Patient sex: M
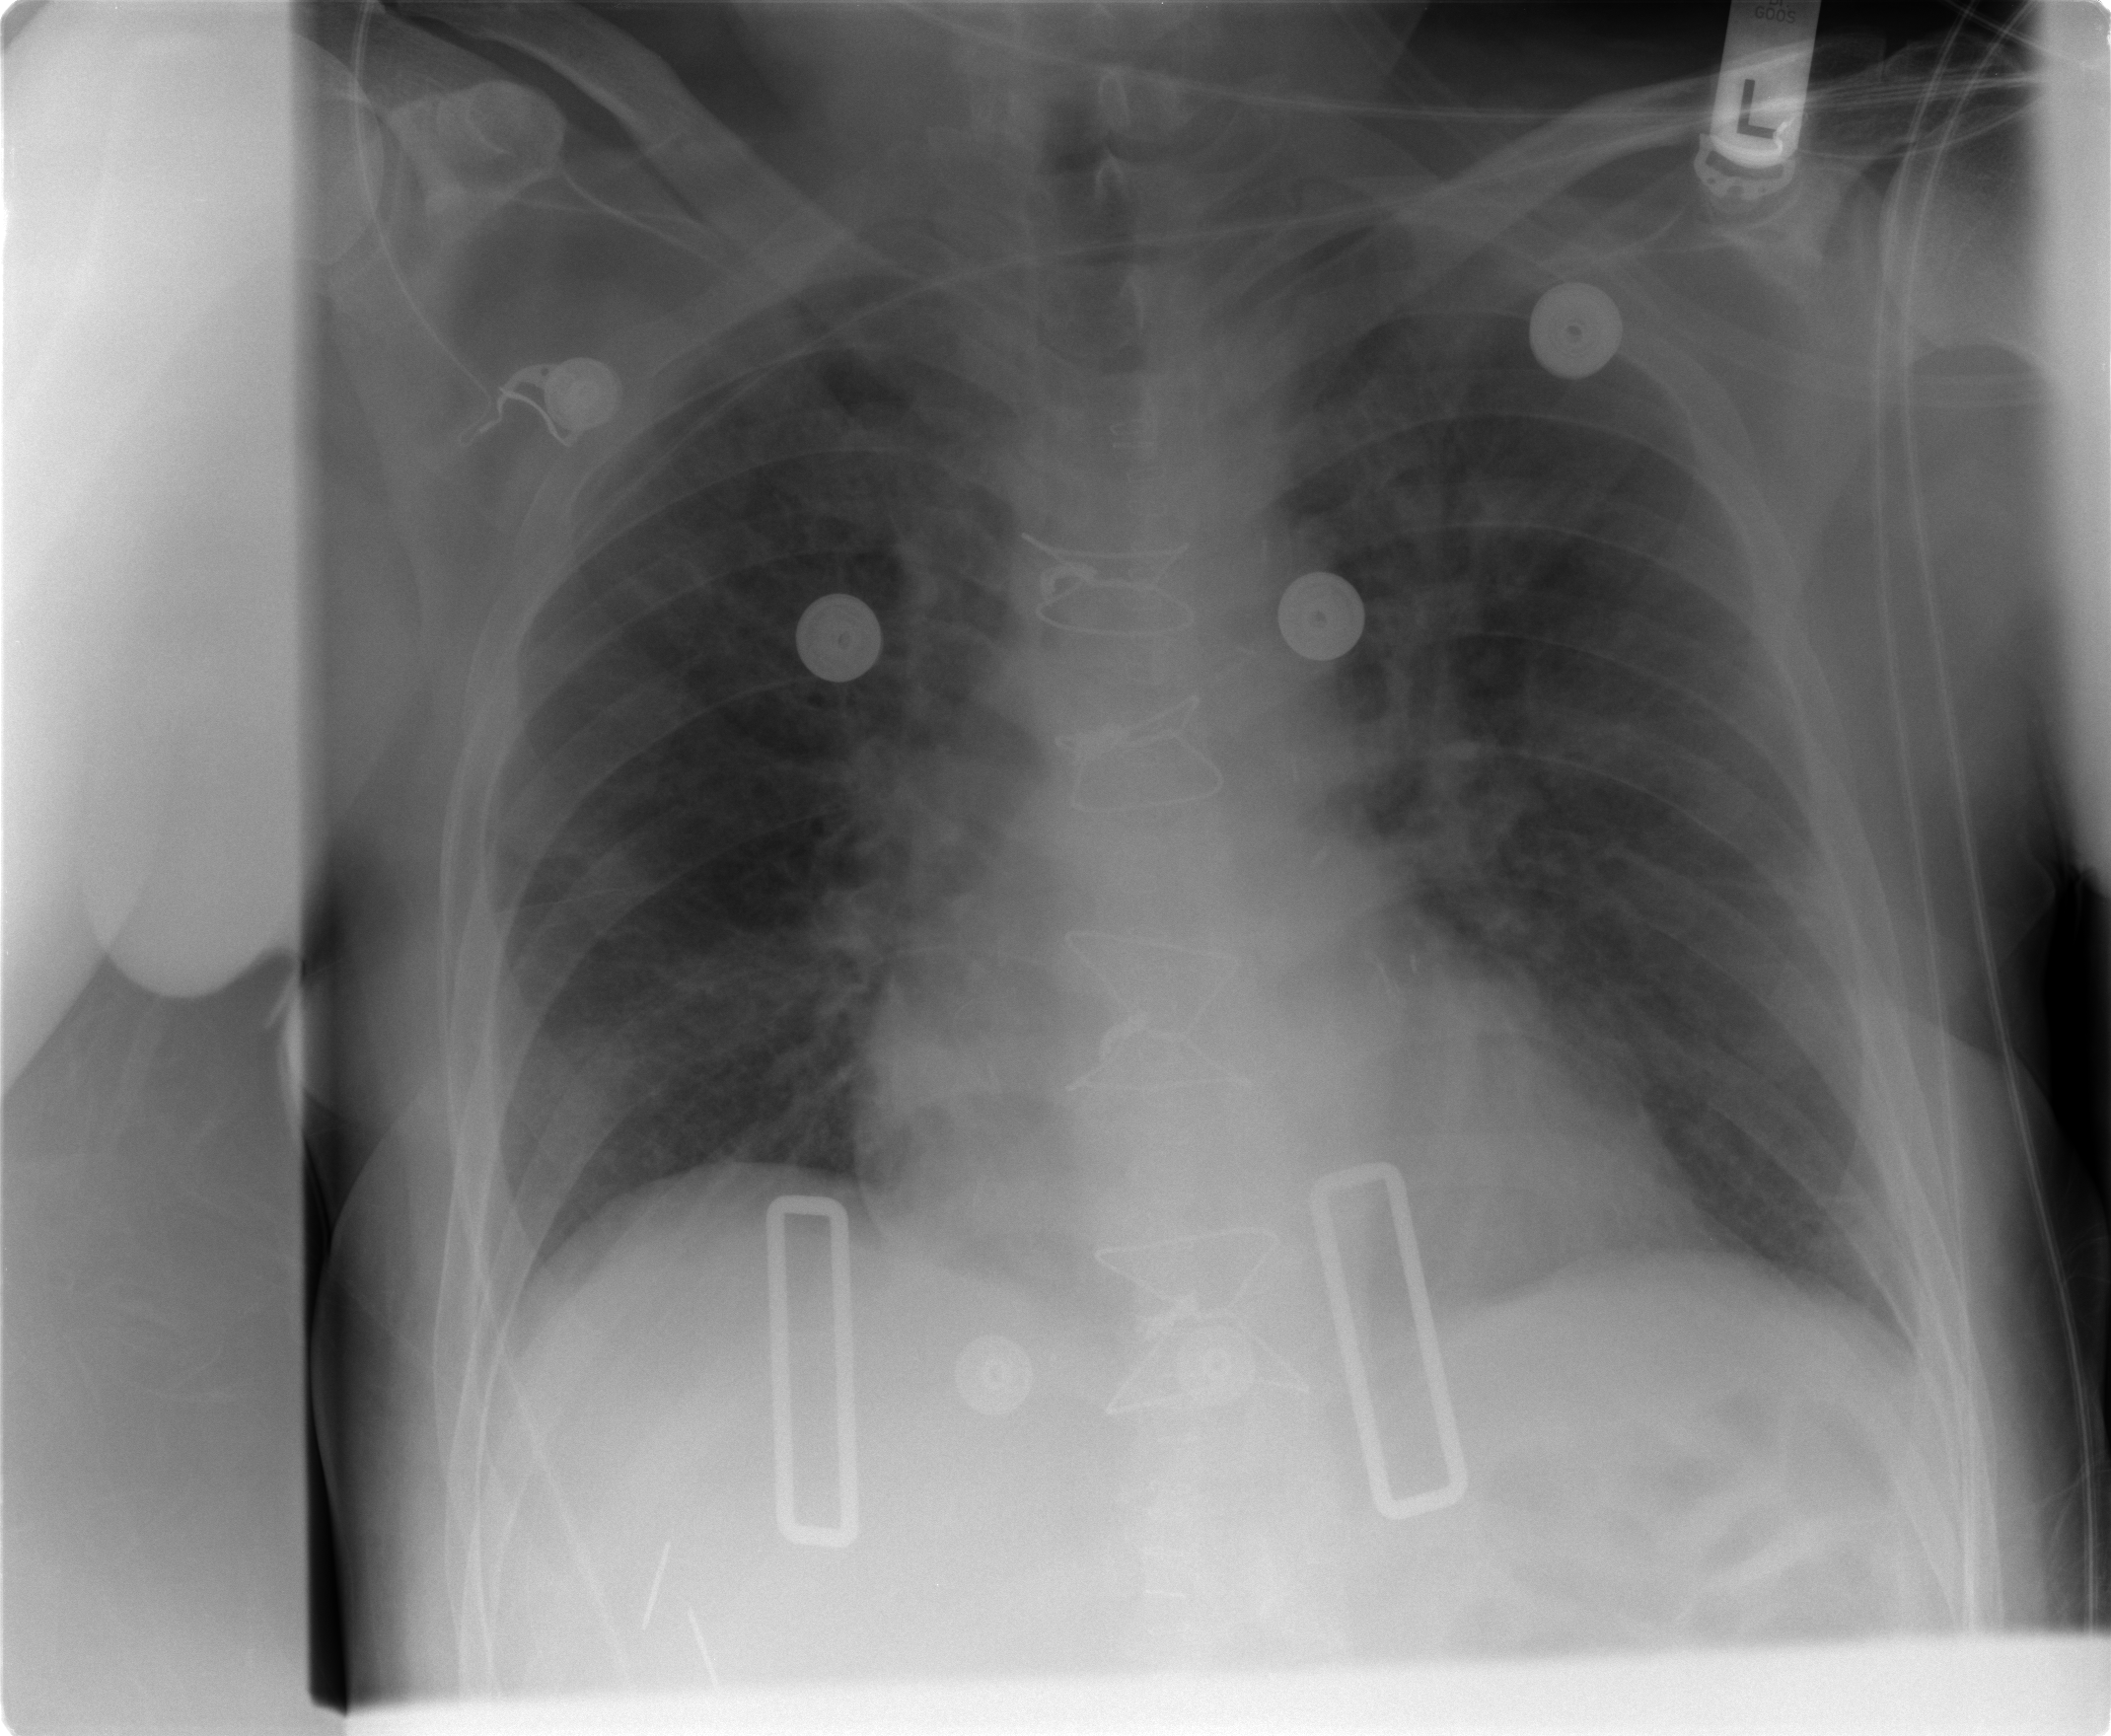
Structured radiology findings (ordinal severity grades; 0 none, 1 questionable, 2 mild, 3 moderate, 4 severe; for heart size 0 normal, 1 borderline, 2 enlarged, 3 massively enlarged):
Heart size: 1
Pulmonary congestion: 3
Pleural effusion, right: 1
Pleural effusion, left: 1
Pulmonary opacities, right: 2
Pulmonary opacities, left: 2
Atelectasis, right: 2
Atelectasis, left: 2